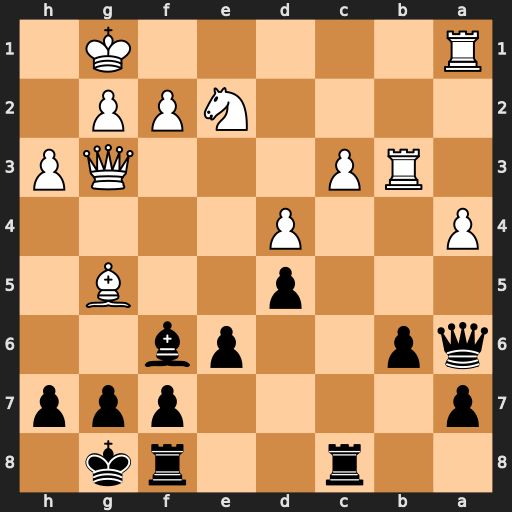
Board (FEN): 2r2rk1/p4ppp/qp2pb2/3p2B1/P2P4/1RP3QP/4NPP1/R5K1
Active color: b
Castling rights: -
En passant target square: -
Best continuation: Bxg5 Qxg5 Qxe2